Question:
As you can see the fragment content "New Text" begins at the same line as the tab widget. The tab content is simply:
'''
<LinearLayout xmlns:android="http://schemas.android.com/apk/res/android"
android:orientation="vertical"
android:layout_width="fill_parent"
android:layout_height="fill_parent">
<TextView
android:layout_width="wrap_content"
android:layout_height="wrap_content"
android:text="New Text"
android:layout_gravity="center_horizontal" />
</LinearLayout>
'''
and tha tab layout:
'''
<android.support.v4.app.FragmentTabHost
android:layout_width="match_parent"
android:layout_height="wrap_content"
android:id="@android:id/tabhost">
<RelativeLayout
android:layout_width="fill_parent"
android:layout_height="fill_parent">
<TabWidget
android:id="@android:id/tabs"
android:layout_width="fill_parent"
android:layout_height="wrap_content"
android:background="@color/white"/>
<FrameLayout
android:id="@android:id/tabcontent"
android:layout_width="fill_parent"
android:layout_height="fill_parent">
<LinearLayout
android:id="@+id/tab1"
android:layout_width="fill_parent"
android:layout_height="fill_parent"
android:orientation="vertical"/>
<LinearLayout
android:id="@+id/tab2"
android:layout_width="fill_parent"
android:layout_height="fill_parent"
android:orientation="vertical"/>
</FrameLayout>
</RelativeLayout>
</android.support.v4.app.FragmentTabHost >
'''
I tried with padding but padding is not very secure because the tab widget height changes on orientation change. I also tried
'''
android:layout_alignParentBottom="@android:id/tabs"
'''
on the frame layout, however this has no effect.
EDIT fragment setup:
'''
mTabHost = (FragmentTabHost)rootView.findViewById(android.R.id.tabhost);
mTabHost.setup(getActivity(), getChildFragmentManager(), android.R.id.tabhost);
mTabHost.addTab(mTabHost.newTabSpec("tab1").setIndicator("Tab 1"),
SomeFragment.class, null);
mTabHost.addTab(mTabHost.newTabSpec("tab2").setIndicator("Tab 2"),
SomeFragment.class, null);
'''
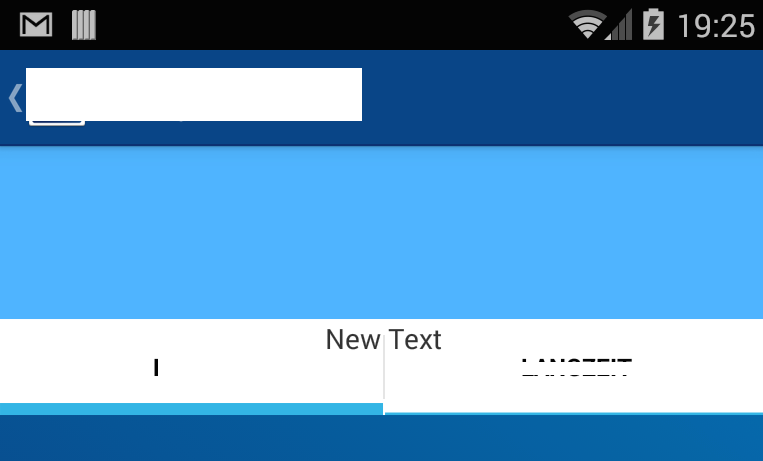
Answer: ## EDIT
Your problem is in FragmentTabHost setup method. Please see the example at the top + description of setup(Context context, FragmentManager manager, int containerId) method.
<URL>
---
First of all doesn't use as a value, but (true/false) - it tells whether child should or should not align its bottom bound with parent bottom bound. You can set it to true, but only this will not resolve your problem. The attribute you're looking for is . Using these two attributes means the tabcontent view will be right below the TabWidget (id: @android:id/tabs) and will occupy the whole rest of screen up to the parent bottom bound.
'''
<FrameLayout
android:id="@android:id/tabcontent"
android:layout_width="match_parent"
android:layout_height="match_parent"
android:layout_below="@android:id/tabs"
android:layout_alignParentBottom="true"
>
'''
BTW. Please use "match_parent" instead of "fill_parent" - it means the same but "fill_parent" is an old naming and it was deprecated in Froyo (API level 8). More info here: <URL>
and here:
<URL>
---
If you have problems with RelativeLayout please just use LinearLayout instead:
'''
<?xml version="1.0" encoding="utf-8"?>
<android.support.v4.app.FragmentTabHost xmlns:android="http://schemas.android.com/apk/res/android"
android:layout_width="match_parent"
android:layout_height="wrap_content"
android:id="@android:id/tabhost">
<LinearLayout
android:layout_width="match_parent"
android:layout_height="match_parent"
android:orientation="vertical">
<TabWidget
android:id="@android:id/tabs"
android:layout_width="match_parent"
android:layout_height="wrap_content"
android:background="@color/white"/>
<FrameLayout
android:id="@android:id/tabcontent"
android:layout_width="match_parent"
android:layout_height="0dp"
android:layout_weight="1">
<LinearLayout
android:id="@+id/tab1"
android:layout_width="match_parent"
android:layout_height="match_parent"
android:orientation="vertical"/>
<LinearLayout
android:id="@+id/tab2"
android:layout_width="match_parent"
android:layout_height="match_parent"
android:orientation="vertical"/>
</FrameLayout>
</LinearLayout>
</android.support.v4.app.FragmentTabHost>
'''